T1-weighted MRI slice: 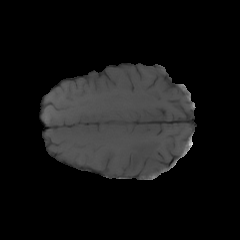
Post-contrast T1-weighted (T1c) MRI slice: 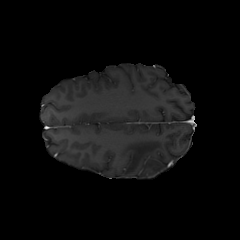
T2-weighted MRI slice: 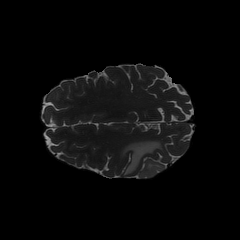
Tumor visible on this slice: yes